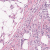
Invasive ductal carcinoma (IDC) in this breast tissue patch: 1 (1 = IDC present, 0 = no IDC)